Question: I created an app, testing Core Data Sync with iCloud. The app works, data syncs between devices without issues.
When debugging, running on device from Xcode (6) the iCloud Debug Gauge says Status: Disabled. I do not see my containers and files in the list below. Occasionally, the graph shows some downloading but nothing else seems to report.
I do get the expected messages and logs output in the debug console and, as I said, the devices are syncing. Objects added on one device propagate to the other, deletes and updates all work fine.
Why does the gauge say disabled and why am I not seeing the debug information? Is there something I need to do to enable the debug gauge in Xcode?

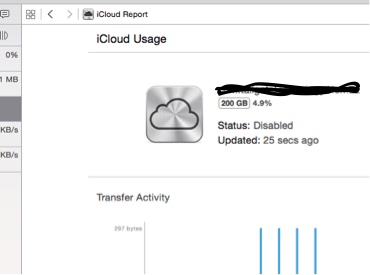
Answer: The iCloud gauge is currently broken in Xcode 6. Be sure to file a bug with Apple so they fix it.
There's an Apple forum thread on it here: <URL>